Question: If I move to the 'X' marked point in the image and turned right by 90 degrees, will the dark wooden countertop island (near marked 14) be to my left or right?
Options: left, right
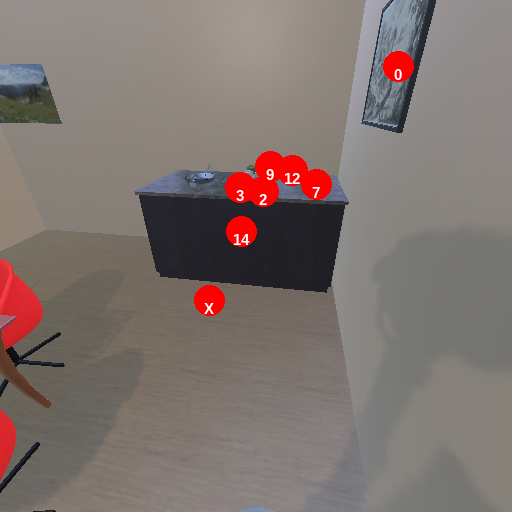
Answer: left